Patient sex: M
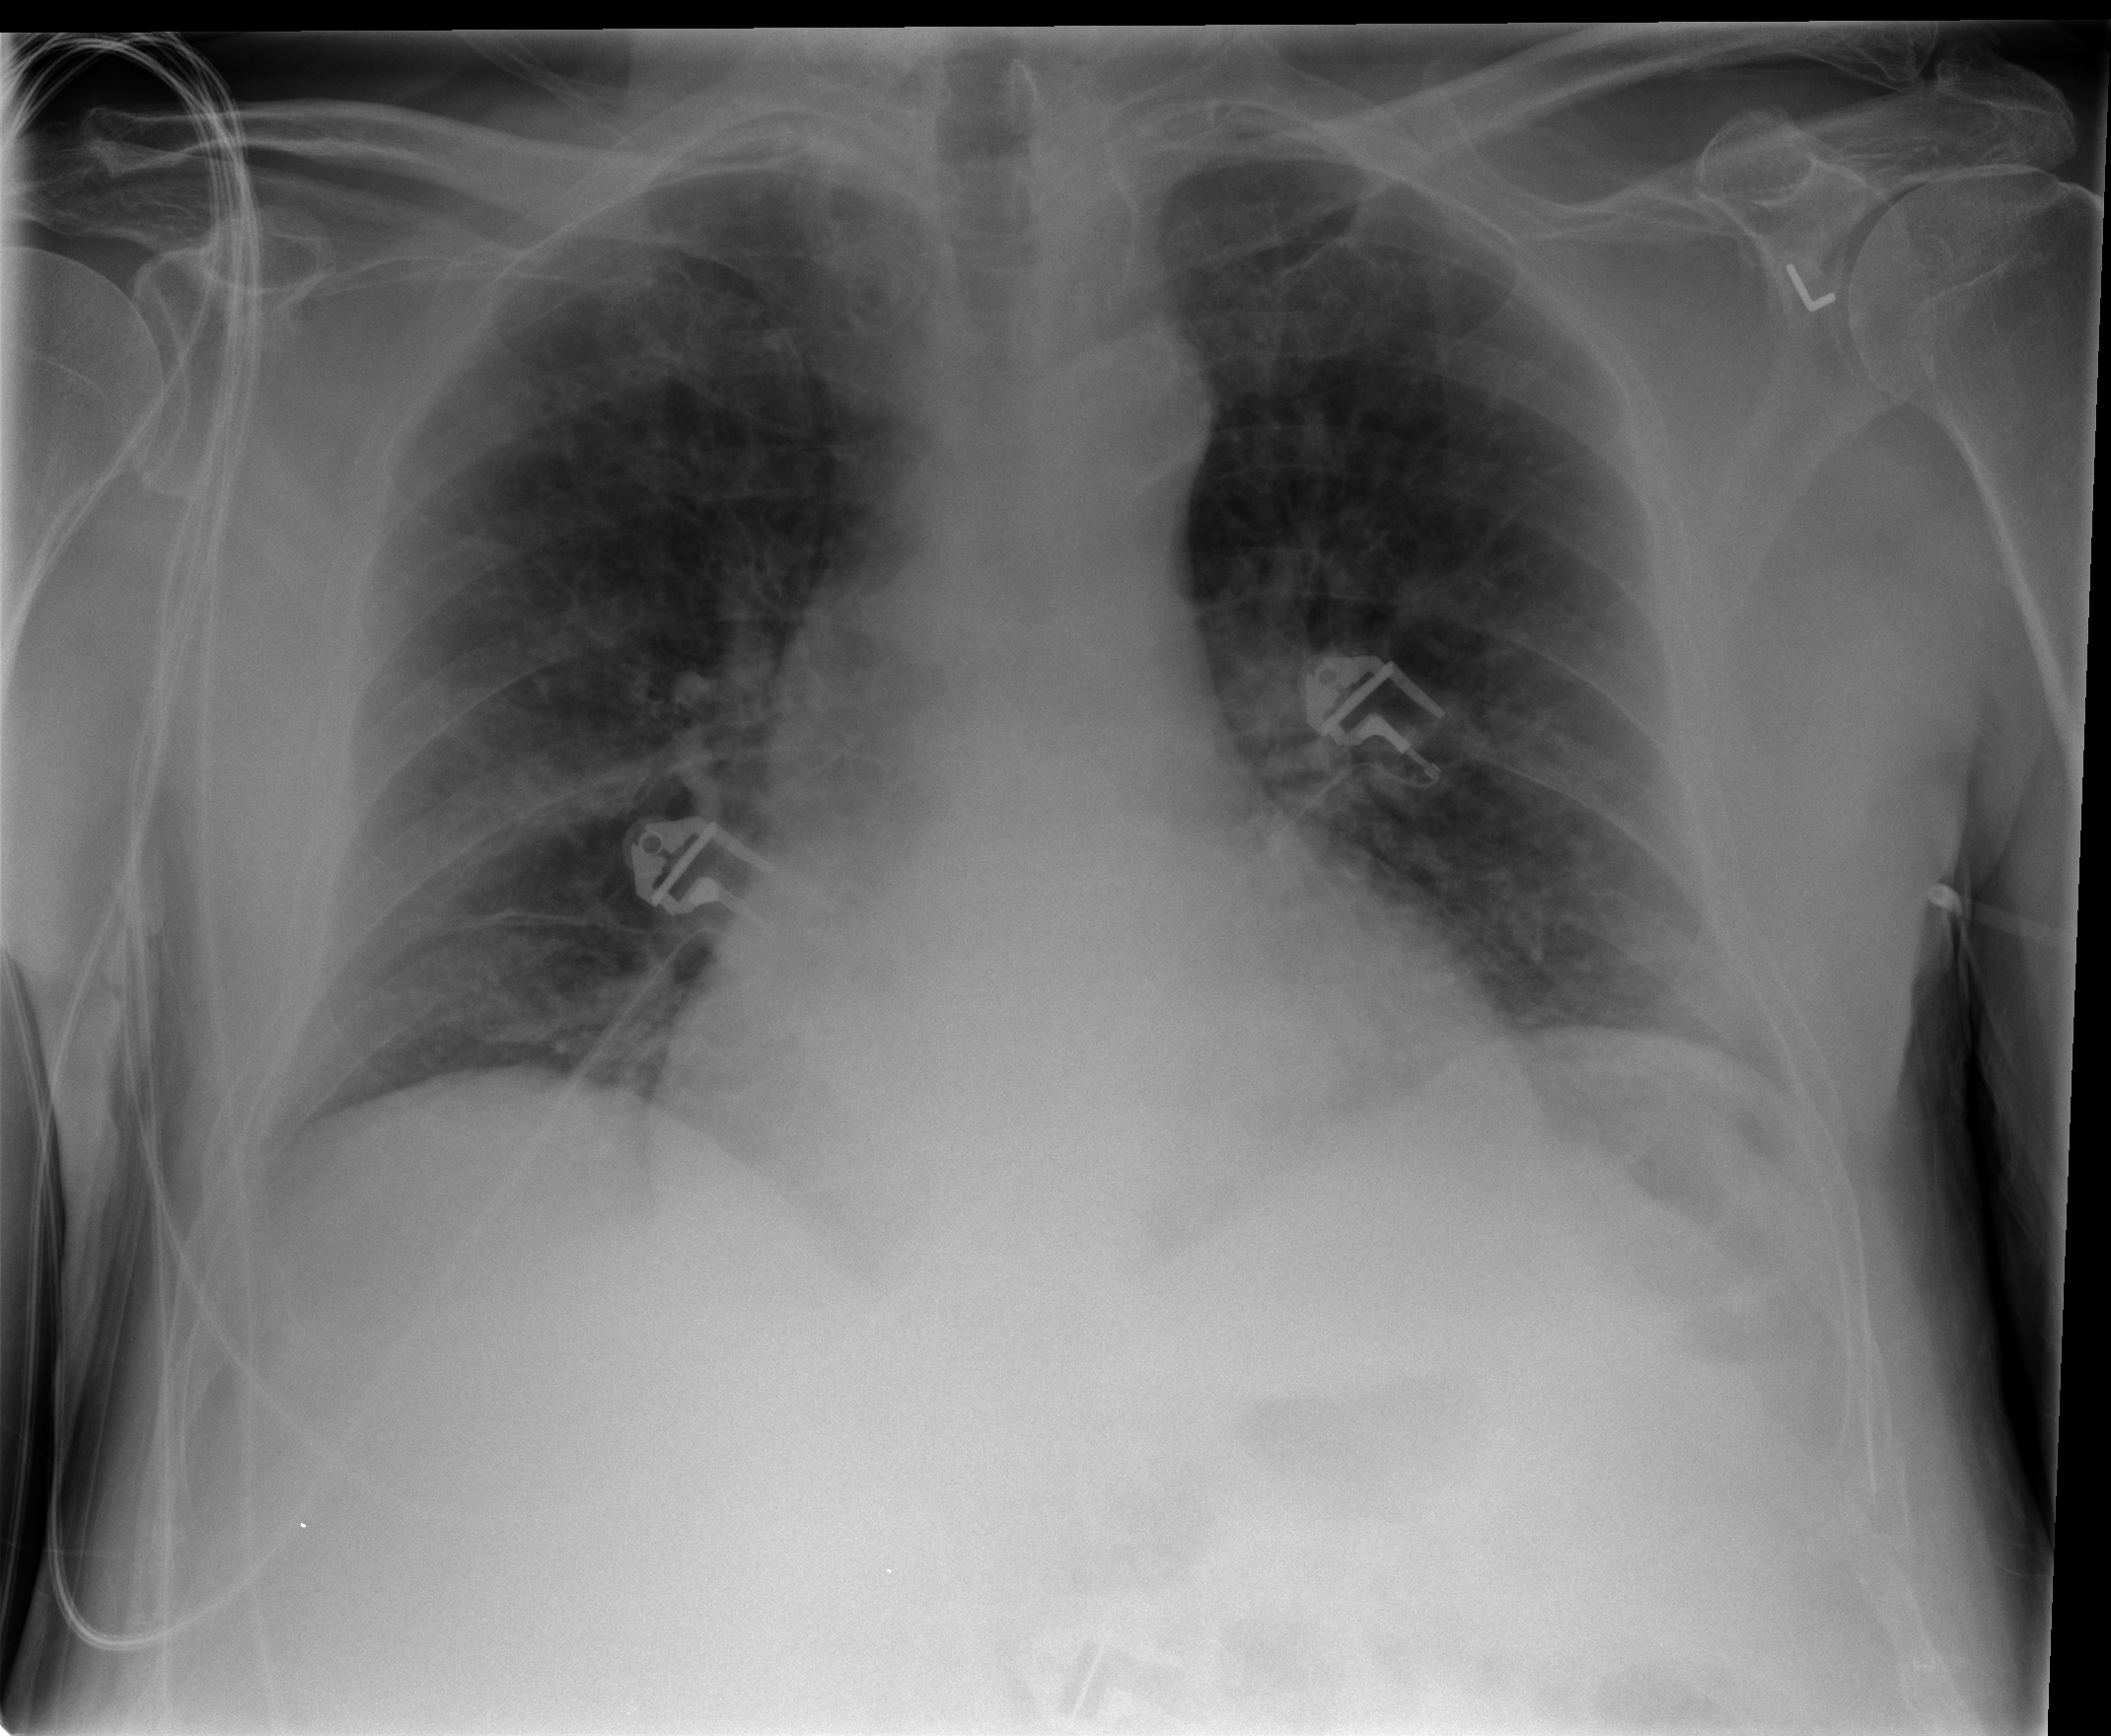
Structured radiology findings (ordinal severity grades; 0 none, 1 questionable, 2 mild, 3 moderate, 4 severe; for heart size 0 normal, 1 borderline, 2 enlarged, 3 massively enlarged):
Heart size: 2
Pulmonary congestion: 0
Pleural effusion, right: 0
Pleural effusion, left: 0
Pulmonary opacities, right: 0
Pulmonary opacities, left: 0
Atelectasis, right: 2
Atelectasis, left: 2